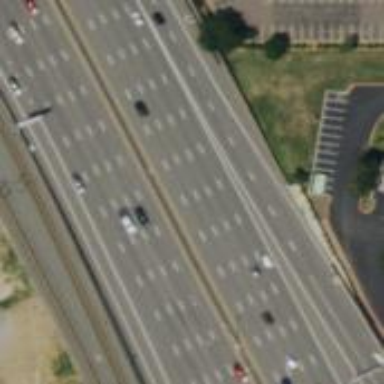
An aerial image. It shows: Asphalt motorway link.